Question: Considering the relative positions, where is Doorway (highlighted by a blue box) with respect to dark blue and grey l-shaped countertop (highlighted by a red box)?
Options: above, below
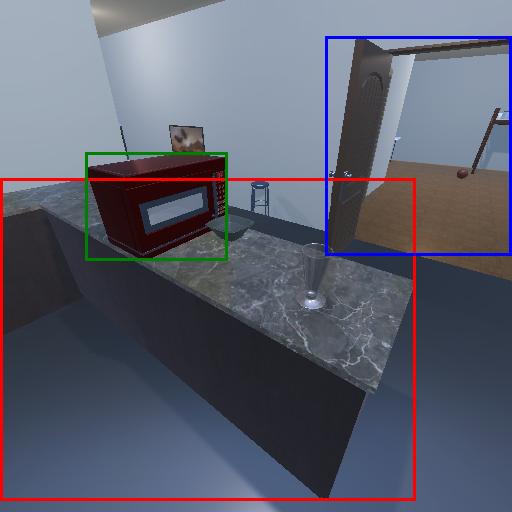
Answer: above